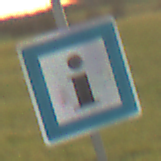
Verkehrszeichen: Informationsstelle
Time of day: SunriseSunset
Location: Outdoor (Nature)
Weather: PartlyCloudy
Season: NotSpecified
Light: Natural